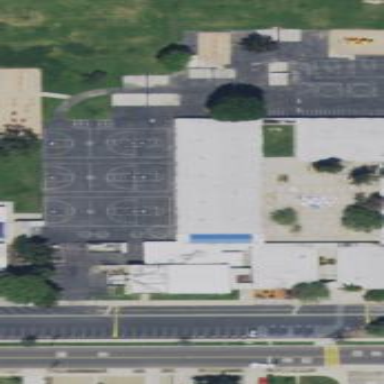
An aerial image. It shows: School.